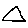
Label: triangle